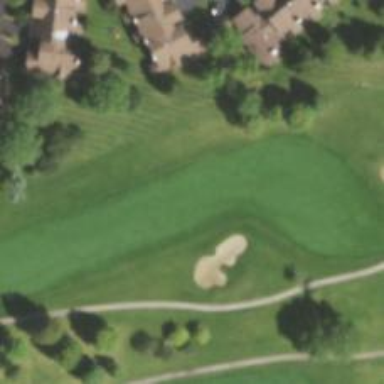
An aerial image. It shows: View of golf hole.